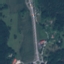
Label: Highway